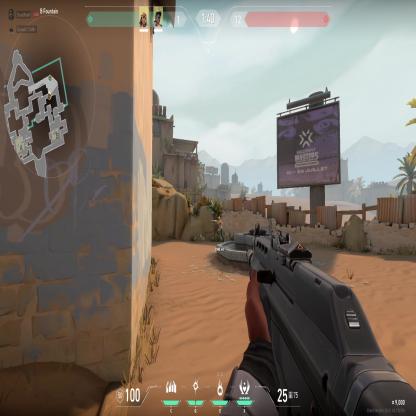
Label: teammate